【题型】填空题　【知识点】立体几何　【难度】medium
如图，在斜三棱柱 \(ABC - A_1B_1C_1\) 中，底面 \(\triangle A_1B_1C_1\) 是边长为 2 的等边三角形，侧棱长为 2，其中一条侧棱 \(AA_1\) 与底面 \(\triangle A_1B_1C_1\) 两边 \(A_1B_1\)，\(A_1C_1\) 所在直线夹角为 \(45^\circ\)，则该斜三棱柱的侧面积为\underline{\quad\quad}.

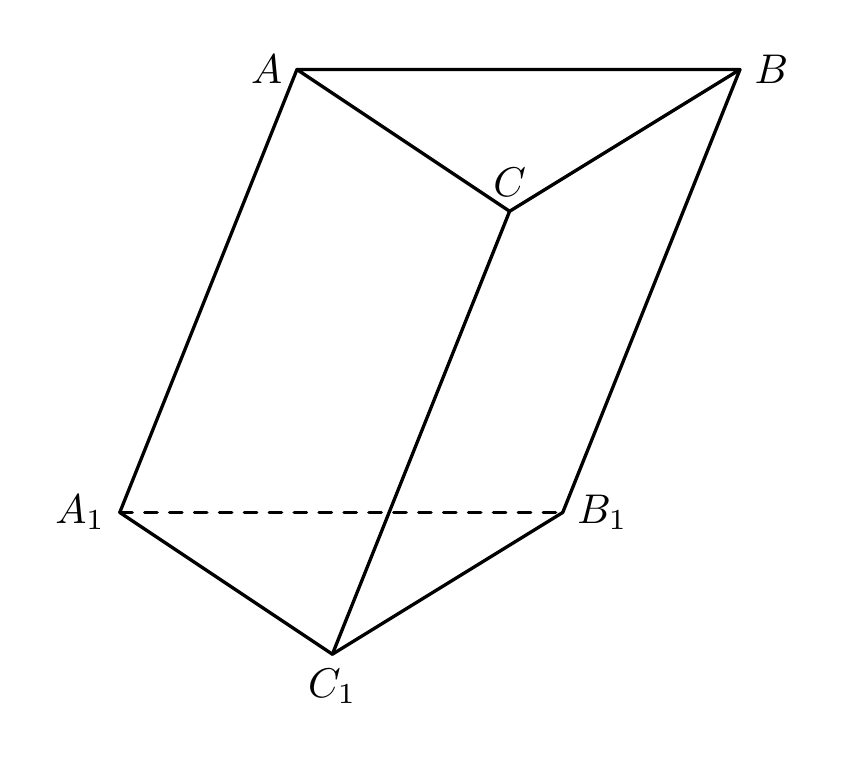
【解答】
【答案】\(4+4\sqrt{2}\)

\vspace{6pt}
【知识点】棱柱表面积的有关计算、棱柱的结构特征和分类、证明线面垂直、线面垂直证明线线垂直

\vspace{6pt}
【分析】首先证得 \(CC_1 \perp B_1C_1\)，然后分别求出三个侧面的面积相加即可求出结果。

\vspace{6pt}
【详解】过点 \(B_1\) 作 \(B_1M \perp AA_1\)，连 \(MC_1\)，

因为 \(\angle C_1A_1M = \angle B_1A_1M\)，\(A_1B_1 = A_1C_1\)，\(A_1M = A_1M\)，

所以 \(\triangle C_1A_1M \cong \triangle B_1A_1M\)，则 \(\angle C_1MA_1 = \angle C_1MB_1 = 90^\circ\)，即 \(AA_1 \perp CM_1\)，

由 \(C_1M,B_1M\) 是平面 \(C_1MB_1\) 内两条相交直线，

所以 \(AA_1 \perp\) 平面 \(C_1MB_1\)，又 \(CC_1 \parallel AA_1\)，

所以 \(CC_1 \perp\) 平面 \(C_1MB_1\)，又 \(C_1B_1 \subset\) 平面 \(C_1MB_1\)，

所以 \(CC_1 \perp C_1B_1\)，

所以该斜三棱柱的侧面积为 \(2 \times 2 \times 2 \times \sin 45^\circ + 2 \times 2 = 4\sqrt{2} + 4\)。

故答案为：\(4\sqrt{2} + 4\)。

\vspace{12pt}
【点睛】关键点点睛：本题解题的关键是作 \(B_1M \perp AA_1\)，证明 \(CC_1 \perp B_1C_1\)。
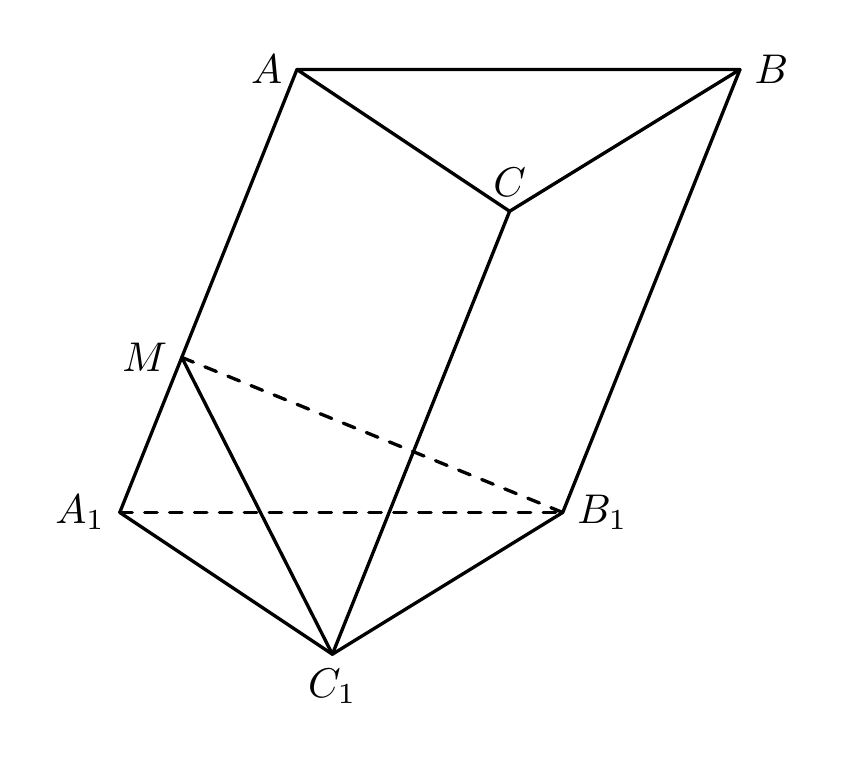